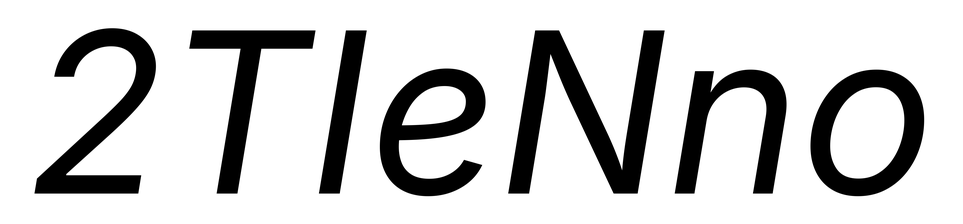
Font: Inter-Italic_Italic